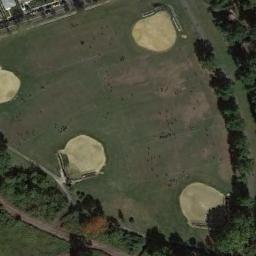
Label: baseball_diamond